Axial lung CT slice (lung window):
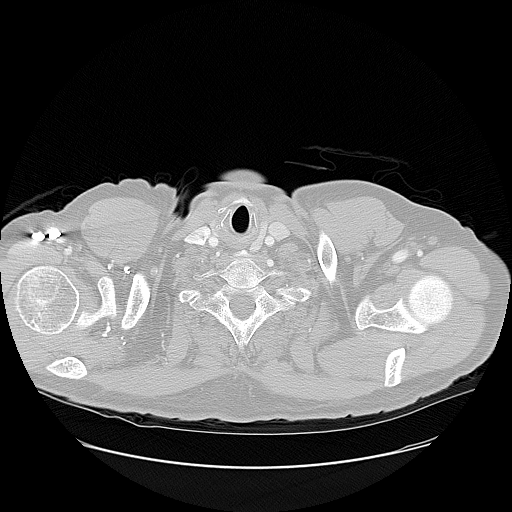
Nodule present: no